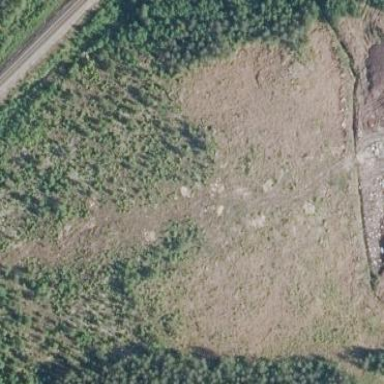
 likely man-made clearing in the landscape."